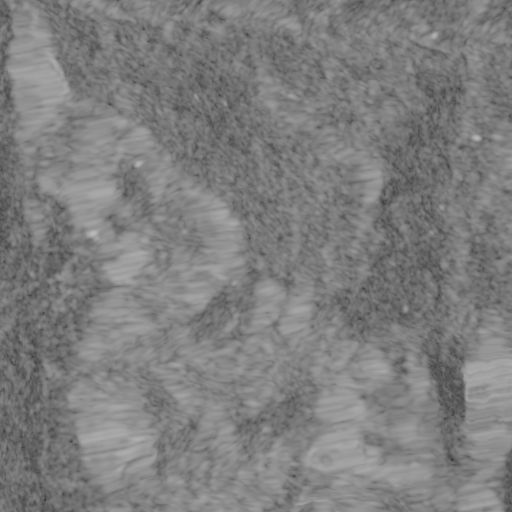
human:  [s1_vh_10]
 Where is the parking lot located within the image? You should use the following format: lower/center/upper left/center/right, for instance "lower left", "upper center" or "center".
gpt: The parking lot is located in the center right of the image.
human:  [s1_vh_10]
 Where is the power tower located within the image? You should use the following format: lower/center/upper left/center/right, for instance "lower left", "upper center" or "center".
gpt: The power tower is located in the left of the image.
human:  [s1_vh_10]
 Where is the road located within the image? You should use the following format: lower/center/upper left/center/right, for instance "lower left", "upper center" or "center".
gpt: There is no road in the image.

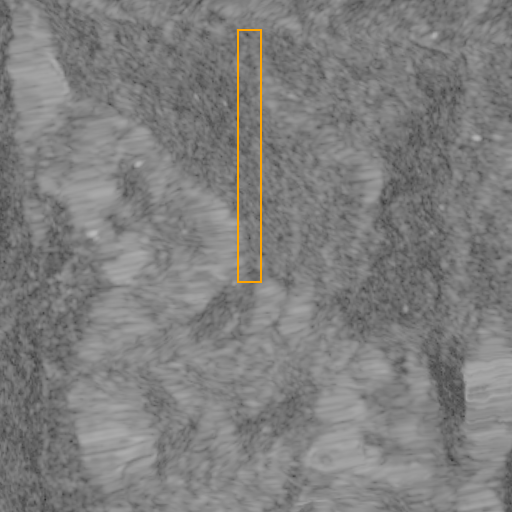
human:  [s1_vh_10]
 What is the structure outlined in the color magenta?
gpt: There is no magenta outline.
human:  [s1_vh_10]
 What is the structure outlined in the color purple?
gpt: There is no structure outlined in purple.